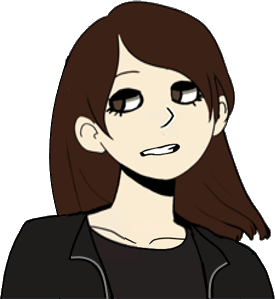
Label: 5_Ashbie_and_Enbie_Girl